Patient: sex M, age 66
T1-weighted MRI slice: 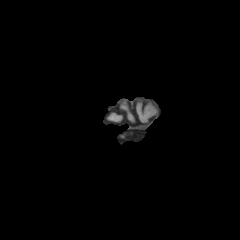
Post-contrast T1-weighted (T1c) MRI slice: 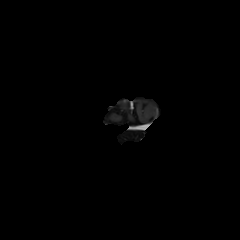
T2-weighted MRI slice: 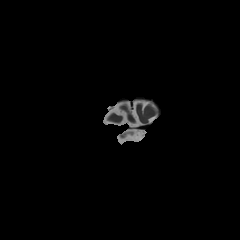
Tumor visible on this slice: no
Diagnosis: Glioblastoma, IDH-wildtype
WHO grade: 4